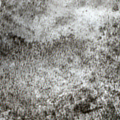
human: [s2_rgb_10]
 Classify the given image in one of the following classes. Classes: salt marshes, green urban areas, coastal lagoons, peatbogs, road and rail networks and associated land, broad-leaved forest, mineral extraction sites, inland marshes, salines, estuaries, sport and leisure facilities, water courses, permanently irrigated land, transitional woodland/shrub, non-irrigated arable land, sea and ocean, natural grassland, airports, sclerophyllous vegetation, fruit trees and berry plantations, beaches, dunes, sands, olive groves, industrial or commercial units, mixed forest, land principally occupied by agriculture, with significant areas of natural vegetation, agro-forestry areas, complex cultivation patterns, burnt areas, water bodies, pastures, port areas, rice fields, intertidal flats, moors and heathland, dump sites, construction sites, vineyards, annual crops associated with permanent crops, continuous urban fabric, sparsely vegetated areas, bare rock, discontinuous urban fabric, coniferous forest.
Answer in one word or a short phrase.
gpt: coniferous forest, mixed forest